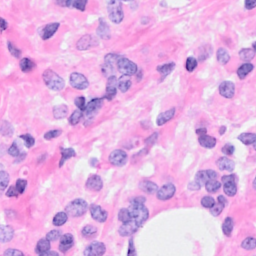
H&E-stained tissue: Breast